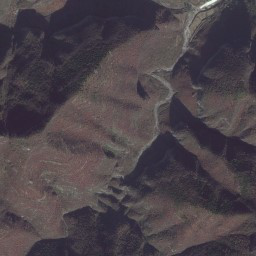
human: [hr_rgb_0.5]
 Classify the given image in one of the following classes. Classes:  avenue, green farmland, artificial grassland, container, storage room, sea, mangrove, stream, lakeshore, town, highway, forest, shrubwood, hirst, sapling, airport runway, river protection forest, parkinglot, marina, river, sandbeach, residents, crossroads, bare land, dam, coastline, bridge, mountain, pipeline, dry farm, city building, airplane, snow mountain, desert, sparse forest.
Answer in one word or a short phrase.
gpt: mountain